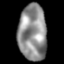
Tissue: lung
Cell type: T cells
Senescence score: 0.2175
Nuclear area (px): 1558
Mean DAPI intensity: 142.695